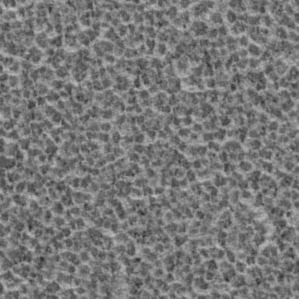
Label: frost